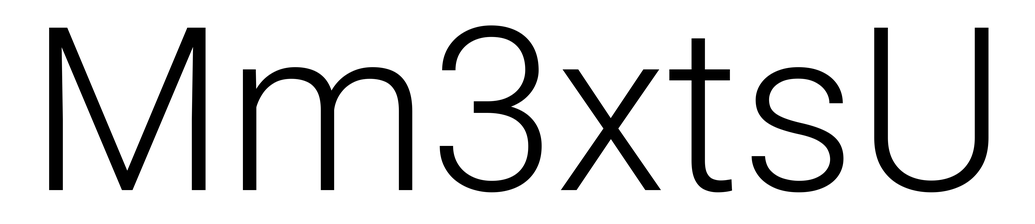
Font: Roboto_Light